Field crop: maize
Growth stage: 2
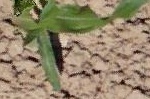
Species: maize